Question: I have a details table (AppID, SSN). I want to get only second where the record repeats.

I have pointed with red the values that I want to get. Please tell me the query in MS SQL.
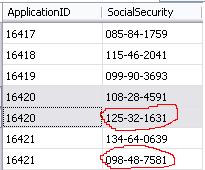
Answer: ## edit
'''
select AppID, SSN ,rn from (
select AppID, SSN , row_number() over(partition by AppID order by AppID) as rn from Table
)T where rn=2
'''